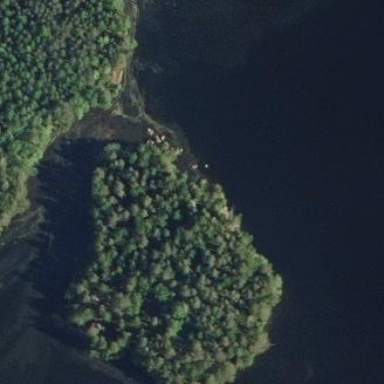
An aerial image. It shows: Islet.